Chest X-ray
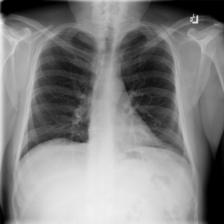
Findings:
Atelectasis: positive
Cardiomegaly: negative
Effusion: negative
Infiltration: negative
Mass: negative
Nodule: negative
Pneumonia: negative
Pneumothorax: negative
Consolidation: negative
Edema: negative
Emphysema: negative
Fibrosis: negative
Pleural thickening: negative
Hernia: negative